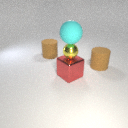
large brown rubber cylinder to the right of large brown rubber cylinder